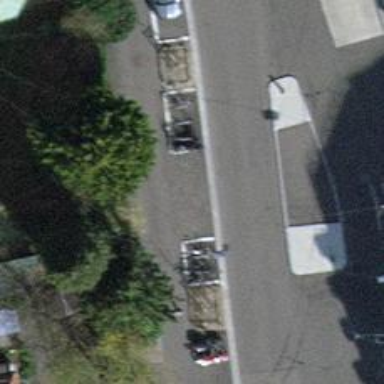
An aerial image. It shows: Asphalt sidewalk.